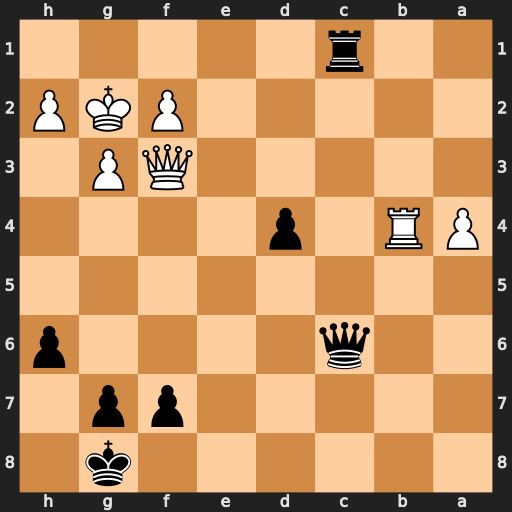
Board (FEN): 6k1/5pp1/2q4p/8/PR1p4/5QP1/5PKP/2r5
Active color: b
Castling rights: -
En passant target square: -
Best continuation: Rg1+ Kxg1 Qxf3